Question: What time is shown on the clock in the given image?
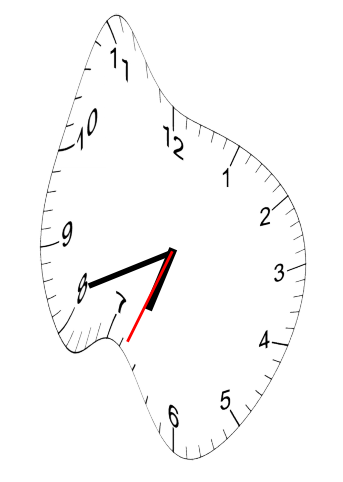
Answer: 06:41:34